三年级 · 算术
蛙吃害虫。

(1)青蛙哥哥吃了多少只害虫?(4 分)

(2)青蛙哥哥和青蛙弟弟一共吃了多少只害虫?(4 分)
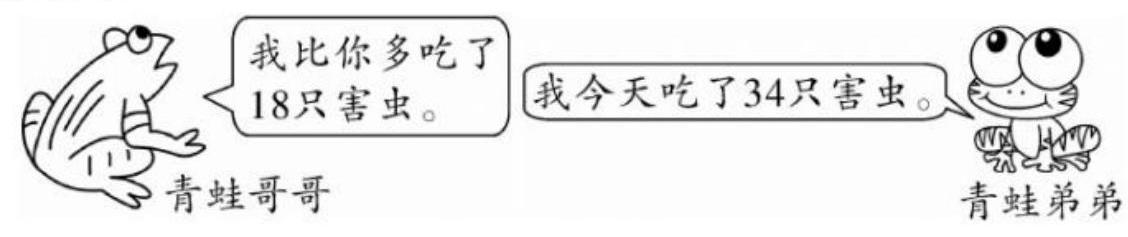
答案: (1)34+18=52(只) $(2) 52+34=86$ (只)